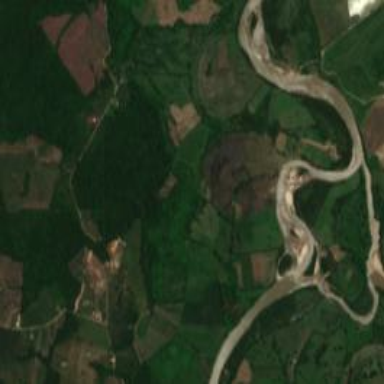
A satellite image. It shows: Natural riverbed.